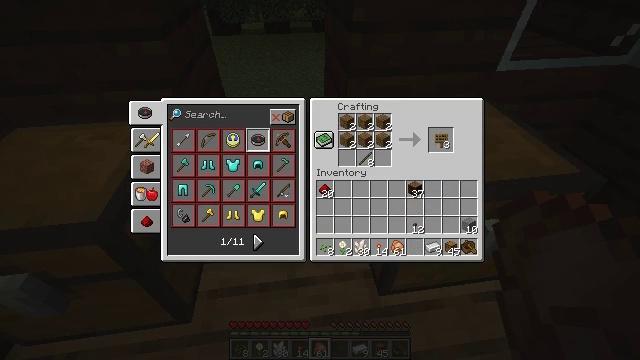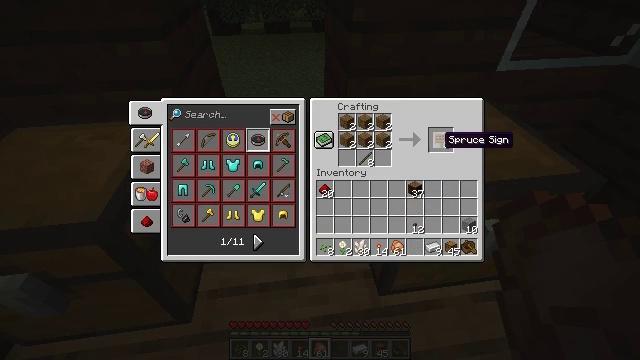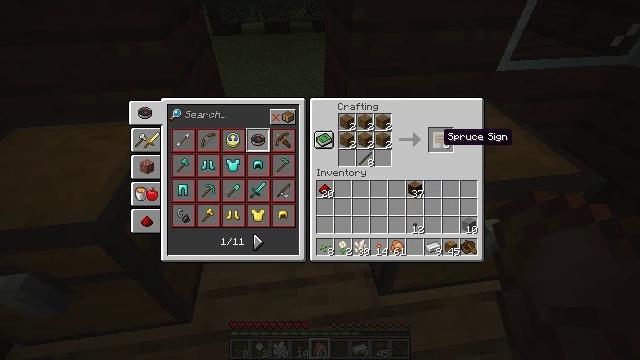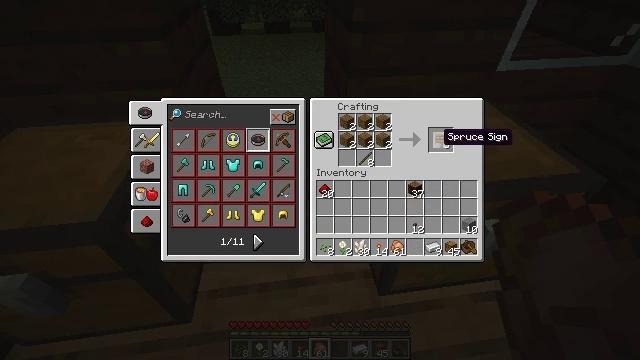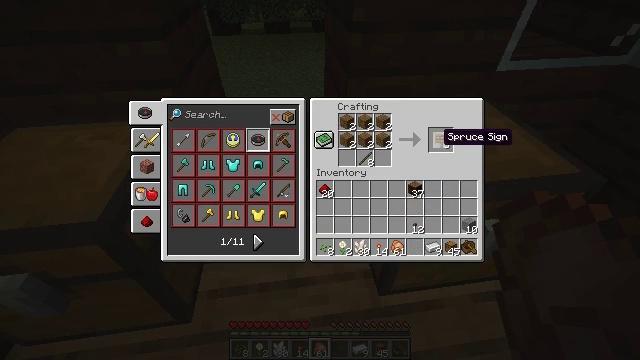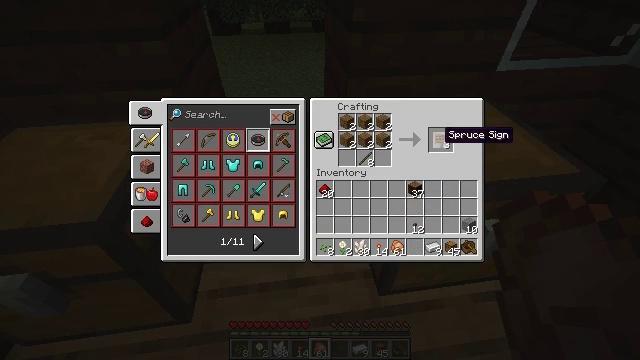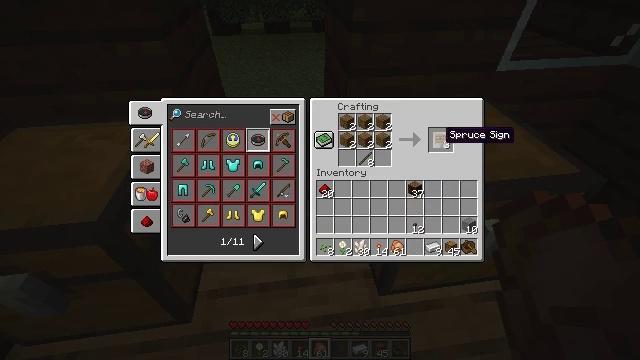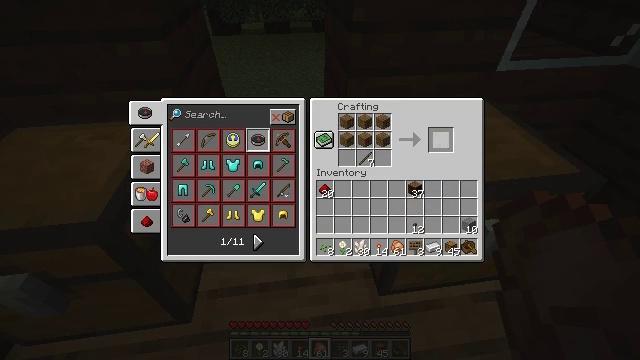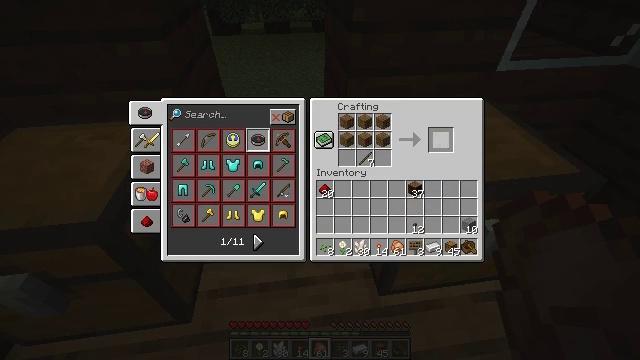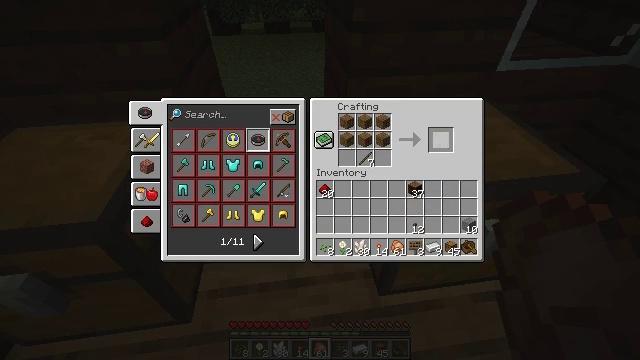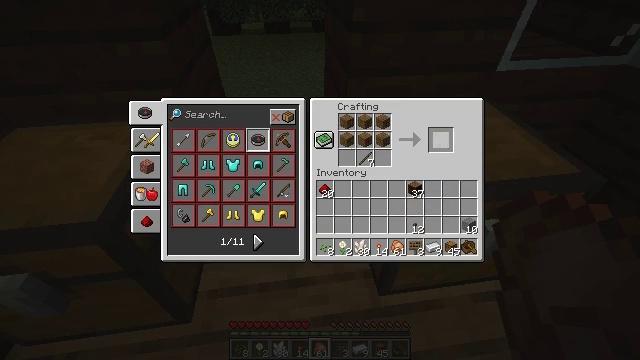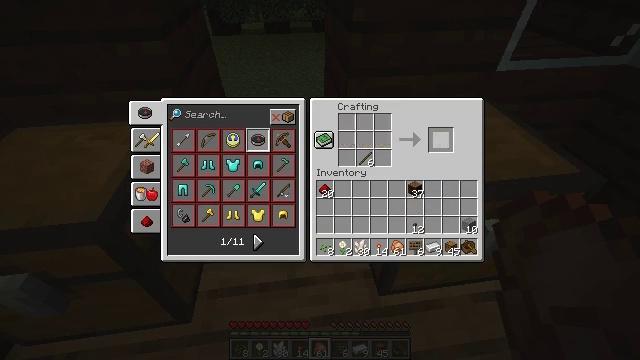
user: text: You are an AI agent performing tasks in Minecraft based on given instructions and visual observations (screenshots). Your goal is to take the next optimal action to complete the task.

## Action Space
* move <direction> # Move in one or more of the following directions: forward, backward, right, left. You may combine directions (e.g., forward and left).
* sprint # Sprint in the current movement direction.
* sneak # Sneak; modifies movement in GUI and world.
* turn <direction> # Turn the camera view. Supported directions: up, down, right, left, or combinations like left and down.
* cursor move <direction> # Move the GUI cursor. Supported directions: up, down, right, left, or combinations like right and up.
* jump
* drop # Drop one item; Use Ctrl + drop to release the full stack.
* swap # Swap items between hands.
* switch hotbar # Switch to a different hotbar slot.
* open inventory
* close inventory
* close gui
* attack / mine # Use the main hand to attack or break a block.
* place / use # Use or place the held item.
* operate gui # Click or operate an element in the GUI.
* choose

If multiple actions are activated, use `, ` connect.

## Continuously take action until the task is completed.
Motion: motion action
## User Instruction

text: Create a spruce sign with the crafting table.
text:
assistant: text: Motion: sneak, cursor move up
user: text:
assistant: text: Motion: sneak
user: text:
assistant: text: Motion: sneak
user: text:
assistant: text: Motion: sneak
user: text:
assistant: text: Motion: sneak
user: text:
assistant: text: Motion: sneak
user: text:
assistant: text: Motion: sneak, operate gui
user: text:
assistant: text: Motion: sneak, operate gui
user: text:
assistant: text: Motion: sneak, operate gui
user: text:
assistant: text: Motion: sneak
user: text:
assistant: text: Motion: sneak
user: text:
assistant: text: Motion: sneak